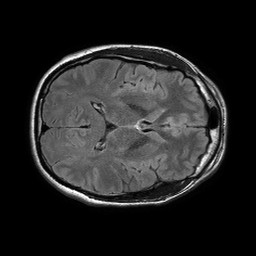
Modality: FLAIR
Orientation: axial
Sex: male
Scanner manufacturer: philips
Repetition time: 11 s
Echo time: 0.125 s